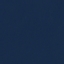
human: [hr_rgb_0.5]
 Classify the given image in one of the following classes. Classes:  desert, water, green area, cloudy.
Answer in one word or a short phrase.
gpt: water